Question: Apologies in advance for the length of this question!
I have a data structure from which the following Enity Data Model has been created (tables/fields renamed and simplified for ease of understanding!):

The 'PaymentMethod' / 'ProductPaymentMethod' structure exists because a 'Customer' can have multiple 'PaymentMethods' available but may choose from them which to use per 'Product'.
The 'CustomerReference', 'ProductReference' and 'VendorReference' are all generated based on the 'CustomerId' so must be updated after the initial Save.
The 'ProductPaymentMethods' need the 'PaymentMethodIds' so must be added after the initial Save.
The 'ADO.NET Self-Tracking Entity Generator' has been run to generate the self-tracking context and object classes.
I have a 'CreateCustomer' method in the BLL which generates a new Entity as follows (psuedo-code):
'''
Customer newCustomer = new Customer()
Product newProduct = new Product()
Vendor newVendor = new Vendor()
List<Currency> newCurrencies = new List<Currency> { new Currency(), new Currency() }
List<Frequency> newFrequencies = new List<Frequency> { new Frequency(), new Frequency() }
List<PaymentMethod> newPaymentMethods = new List<PaymentMethod> { new PaymentMethod(), new PaymentMethod() }
newProduct.Vendors.Add(newVendor)
newProduct.Currencies.Add(newCurrencies)
newProduct.Frequencies.Add(newFrequencies)
newCustomer.Products.Add(newProduct)
newCustomer.PaymentMethods.Add(newPaymentMethods)
'''
'newCustomer' is then passed to 'CreateCustomer' method in the DAL which does this:
'''
context.Customers.AddObject(customer)
context.SaveChanges()
return customer
'''
The return is assigned to a new 'Customer' object in the BLL and the references generated from the 'CustomerId' and added:
'''
savedCustomer.CustomerReference = generatedCustomerReference
savedCustomer.Products.First().ProductReference = generatedProductReference
savedCustomer.Products.First().Vendors.First().VendorReference = generatedVendorReference
'''
The 'savedCustomer.PaymentMethod' collection is looped through to create 'List<ProductPaymentMethod> productPaymentMethods' using the 'PaymentMethodIds'. This is then added:
'''
savedCustomer.ProductPaymentMethods.Add(productPaymentMethods)
'''
'newCustomer' is then passed to 'UpdateCustomer' method in the DAL which does this:
'''
context.Customers.ApplyChanges(customer)
context.SaveChanges()
return customer
'''
This is then returned to the Presentation layer
This resulted in duplicates of everything that had been created and then updated - I'd end up with 2 x 'Customer', 2 x 'Product', 2 x 'Vendor', 4 x 'PaymentMethod', 4 x 'Currency' and 4 x 'Frequency' records - 'UpdateCustomer' was receiving an entity marked as 'Added'
So after a bit of research I added the following before calling 'UpdateCustomer':
'''
savedCustomer.MarkAsModified()
savedCustomer.Products.First().MarkAsModified()
savedCustomer.Products.First().Vendors.First().MarkAsModified()
'''
This stopped the duplicated 'Customer', 'Product' and 'Vendor' but I was still getting duplicated 'Currency', 'Frequency' and 'PaymentMethod' records.
The solution I came up with was to loop through each of the collections and mark each of the entites as unchanged before calling 'UpdateCustomer':
'''
foreach (currency in Customer.Products.First().Currencies)
currency.MarkAsUnchanged()
'''
(repeated for 'Customer.PaymentMethods' and 'Customer.Products.First().Frequencies')
I now get no duplication and all my data is created.
Finally, on to my question!
I can't help but feel that I am missing something here. Do I really have to check each part of the relationship tree and mark as Modified or UnChanged (nice mixture of terms there Microsoft!) as necessary before each and every update?
I thought the term 'Self-Tracking' meant that all that should be handled automatically.
Is this the correct way to use EF / STE or is there a better way?
DAL project - CustomerModel.edmx, CustomerModel.Context.tt and CustomerDAL.cs
Model project - CustomerModel.tt
BLL project - CustomerBLL.cs
WCF project - CustomerWCF.svc.cs
Test project CustomerTest.cs
CustomerTest.cs uses Private Accessor to call CustomerWCF.svc.cs
CustomerWCF.svc.cs calls CustomerBLL.cs
CustomerBLL.cs calls CustomerDAL.cs
DAL references Model
BLL references DAL and Model
Service references BLL and Model
Test references Service, BLL and Model
Should I be testing against a ServiceReference instead of the PrivateAccessor?
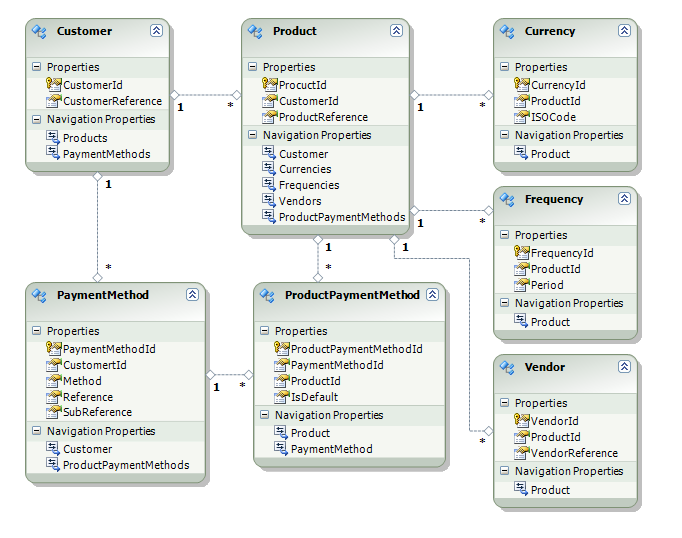
Answer: EF will perform a Add if it thinks it is a new object and update if it thinks that it is an existing.
If you create a object in code, with new ... then EF assumes that it is a new object.
If you get an object from the database, change the values and then do a save, EF knows that it is an existing object and will do an update.
So if you have an object that has been created in code, but may exist in the database, you must first retrieve it from the database, update it and then do a save.